Question: I have the following entities in my model.
'''
public class Provider
{
public int ProviderId { get; set; }
public string FirstName { get; set; }
public string LastName { get; set; }
public string SSN { get; set; }
public string NPI { get; set; }
public ProviderDetails ProviderDetails { get; set; }
}
public class ProviderDetails
{
public int ProviderDetailsId { get; set; }
public string Certification { get; set; }
public string Specialization { get; set; }
public string TaxonomyCode { get; set; }
public string ContactNumber { get; set; }
public string ContactEmail { get; set; }
public int ProviderId { get; set; }
}
'''
I have the following controller action method.
'''
[HttpPost]
public ActionResult CreateProvider(Provider provider)
{
try
{
int providerCreationSuccessful = _repository.CreateProvider(provider);
if (providerCreationSuccessful == 1)
TempData["userIntimation"] = "Provider Registered Successfully";
return RedirectToAction("ShowTheListOfProviders");
}
catch (Exception Ex)
{
_logger.Error(Ex.Message);
return View("Error");
}
}
'''
I am sending data to the controller using AJAX as shown.
'''
self.createProviderDetails = function () {
$.ajax({
url: "/Provider/CreateProvider/",
type: "POST",
data: fillModel(),
async: false,
success: function (result) {
if (result.url) {
location.href = result.url;
}
}
}).fail(
function (xhr, textStatus, err) {
alert(err);
});
};
'''
fillmodel function is
'''
var fillModel = function () {
var providerData =
{
ProviderId: self.providerID(),
FirstName: self.firstName(),
LastName: self.lastName(),
SSN: self.SSN(),
NPI: self.NPI(),
ProviderDetails: {
ProviderDetailsId: 0,
Certification: self.certification(),
Specialization: self.specialization(),
TaxonomyCode: self.taxonomyCode(),
ContactNumber: self.contactNumber(),
ContactEmail: self.contactEmail(),
ProviderId: self.providerID()
}
}
return providerData;
}
'''
The object data is fine on the Javascript side but at the controller,the nested objects are null as shown here.

Please let me know,As to what I am doing wrong.I am not able to figure this one out.
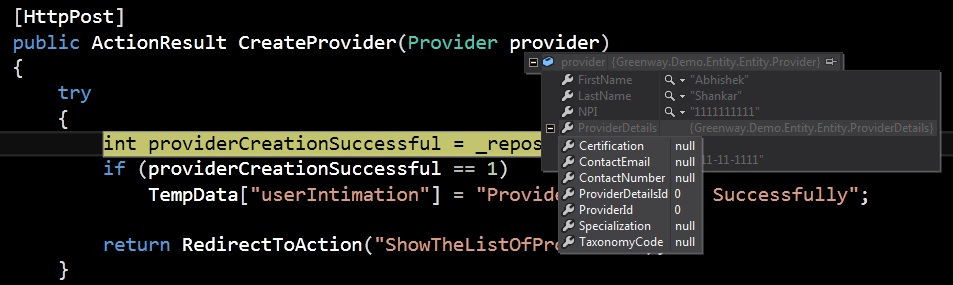
Answer: Pass the same name of columns and properties then pass into model then should be visible in you model when you pass into the controller ,
'''
data: JSON.stringify({
model: {
"Column1": $("#Column1").val(),
"Column2": $("#Column2").val(),
"Column3": $("#Column3").val(),
"Column4": $("#Column4").val(),
}),
'''
and pass the model like this because last time have find this type issue then i have fixed through this.